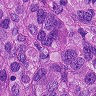
Metastatic tissue present: yes